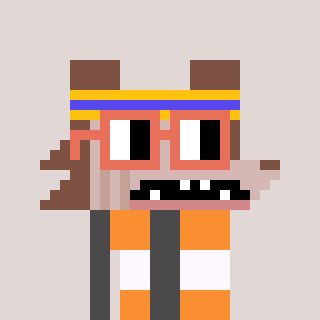
a pixel art character with square orange glasses, a werewolf-shaped head and a grayscale-colored body on a warm background